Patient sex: F
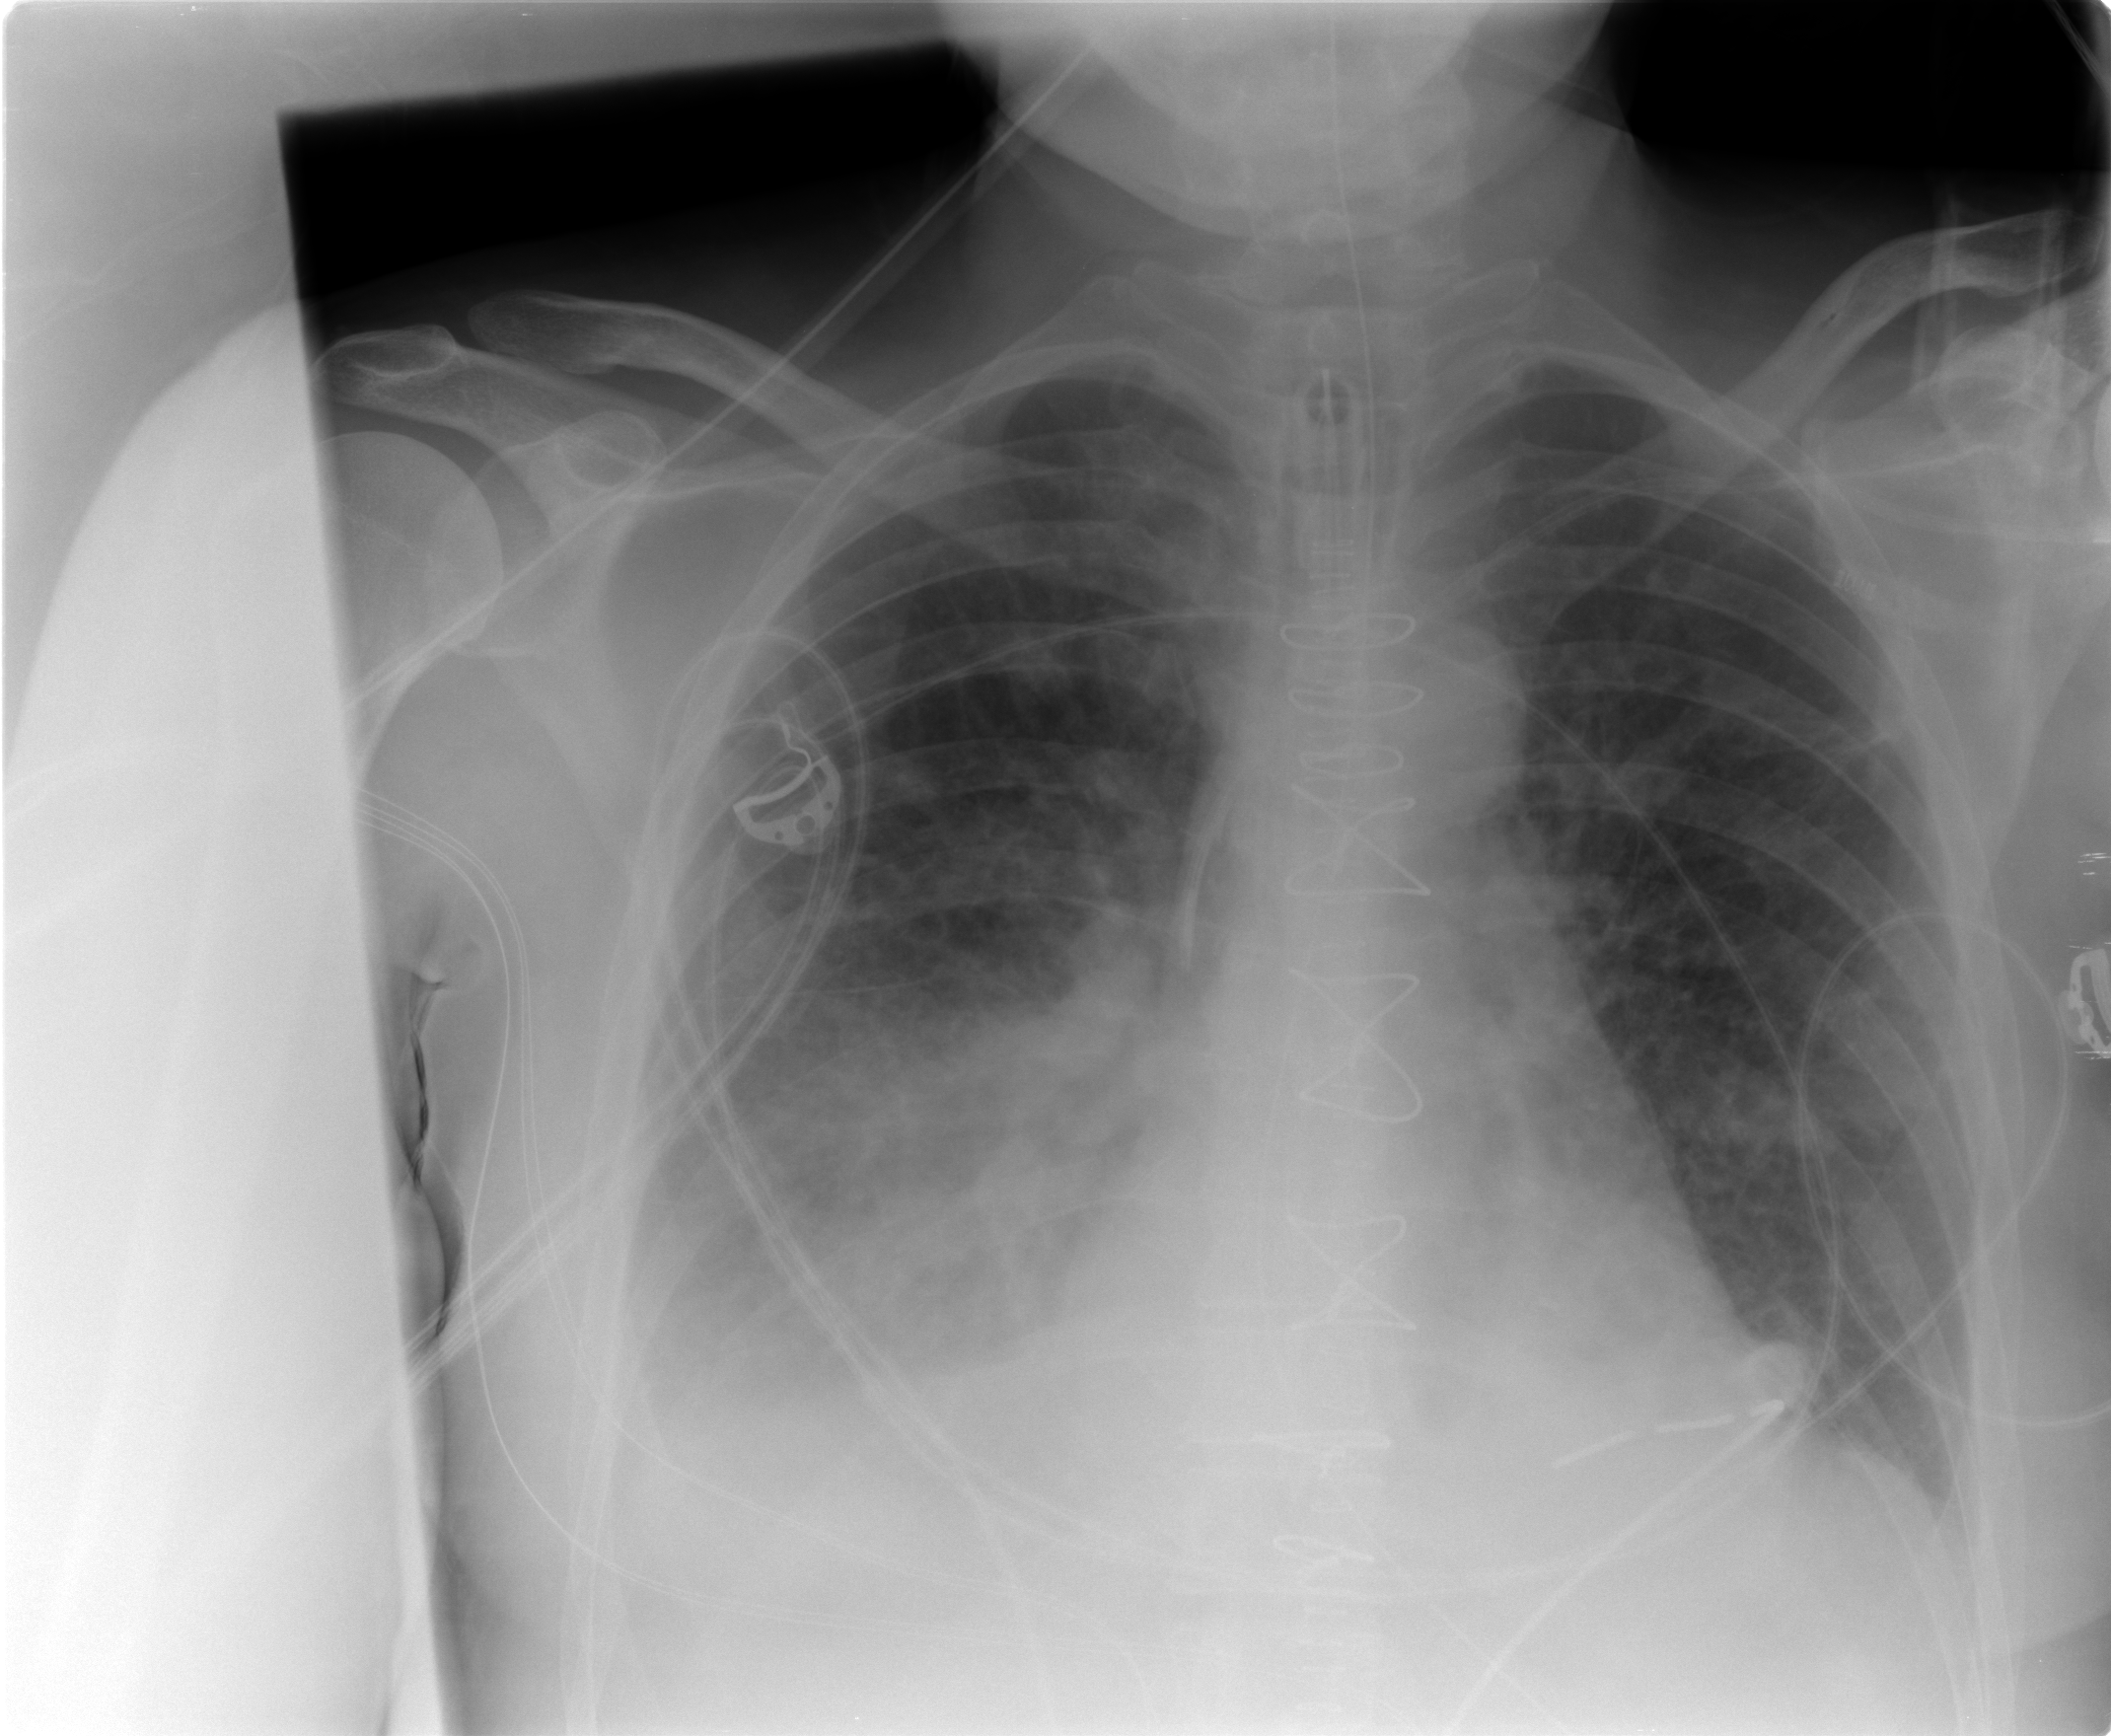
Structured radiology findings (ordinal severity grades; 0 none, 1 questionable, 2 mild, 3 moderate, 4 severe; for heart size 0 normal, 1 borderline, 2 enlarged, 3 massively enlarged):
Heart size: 0
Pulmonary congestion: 2
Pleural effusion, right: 2
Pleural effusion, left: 0
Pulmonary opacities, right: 3
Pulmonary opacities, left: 2
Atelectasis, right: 3
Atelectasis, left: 0